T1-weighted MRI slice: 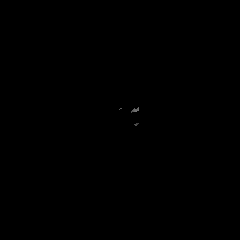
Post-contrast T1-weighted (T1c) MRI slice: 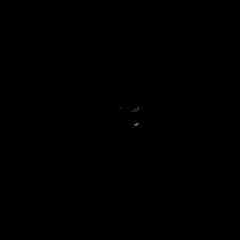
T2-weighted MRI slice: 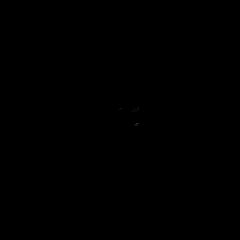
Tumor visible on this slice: no